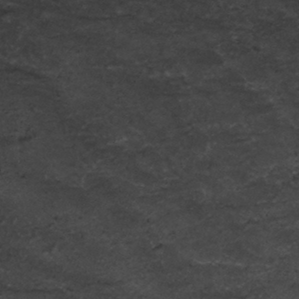
Label: frost